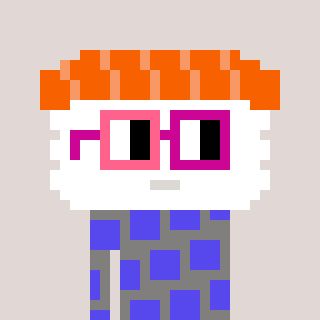
a pixel art character with square pink and red glasses, a nigiri-shaped head and a bluegrey-colored body on a warm background